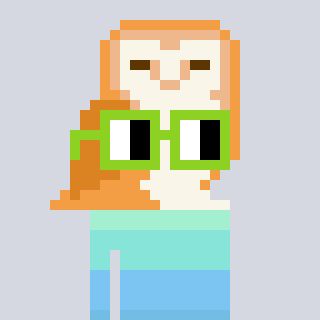
a pixel art character with square light green glasses, a owl-shaped head and a rust-colored body on a cool background